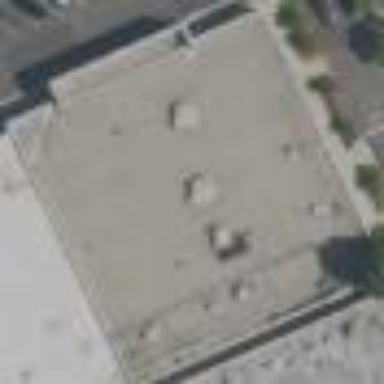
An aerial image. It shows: Retail building.